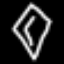
Label: diamond